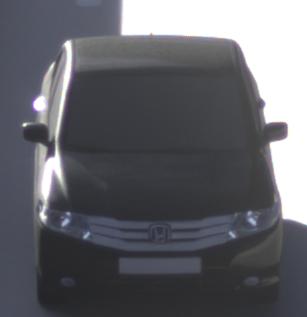
Make: Honda
Model: City
Detailed model: Gen. 6
Model produced from: 2008
Model produced until: 2013
Doors: 4
Color: black
Road condition: dry road
Daytime: sunrise or sunset
Contrast: medium contrast